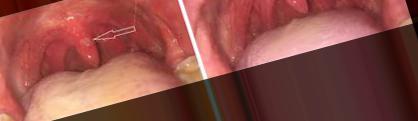
Condition: Mouth Ulcer